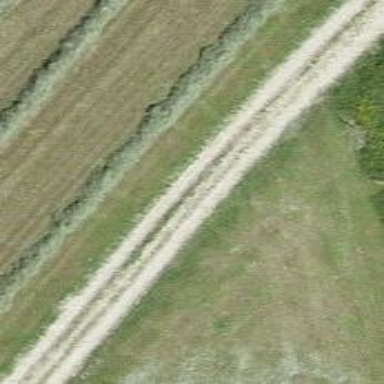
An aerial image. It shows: Paved track with grade1 tracktype.